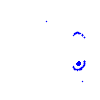
Particle: electron